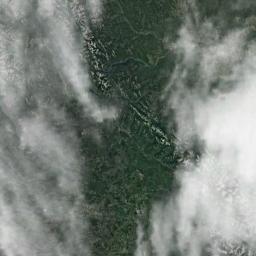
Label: cloud